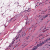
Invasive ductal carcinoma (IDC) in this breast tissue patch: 0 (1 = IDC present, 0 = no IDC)